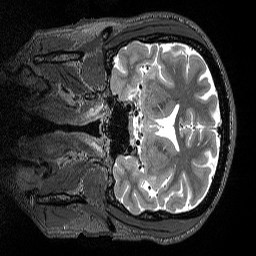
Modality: T2w
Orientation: coronal
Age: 50
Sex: male
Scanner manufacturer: siemens
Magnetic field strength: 3 T
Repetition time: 3.2 s
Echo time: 0.564 s